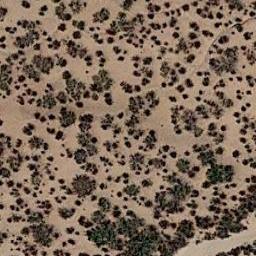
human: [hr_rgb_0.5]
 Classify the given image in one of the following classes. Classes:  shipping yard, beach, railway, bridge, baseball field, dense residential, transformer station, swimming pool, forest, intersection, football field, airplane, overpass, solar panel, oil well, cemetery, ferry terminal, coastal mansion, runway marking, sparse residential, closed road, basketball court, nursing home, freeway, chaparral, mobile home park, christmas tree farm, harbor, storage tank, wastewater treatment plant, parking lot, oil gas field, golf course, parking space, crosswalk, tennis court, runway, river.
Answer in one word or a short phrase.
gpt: chaparral